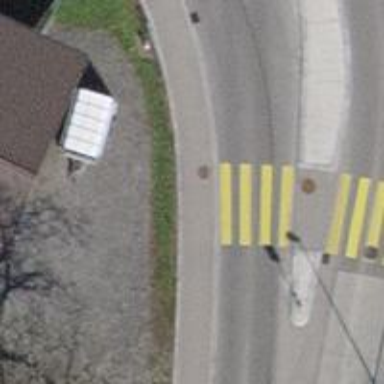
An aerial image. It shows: Kerb barrier.